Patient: sex F, age 73
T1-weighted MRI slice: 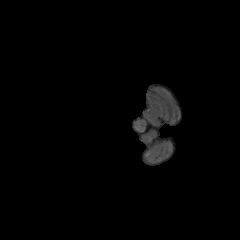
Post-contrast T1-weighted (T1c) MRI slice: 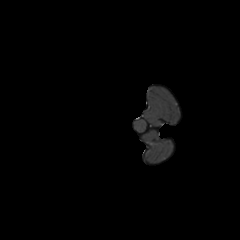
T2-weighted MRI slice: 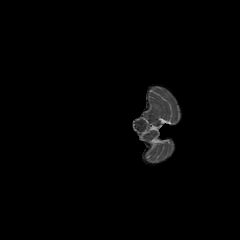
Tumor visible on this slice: no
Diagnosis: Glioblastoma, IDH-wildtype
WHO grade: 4